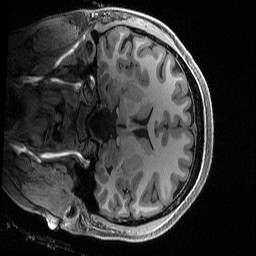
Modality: T1w
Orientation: coronal
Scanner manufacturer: siemens
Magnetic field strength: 3 T
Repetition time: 2.5 s
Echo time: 0.0029 s